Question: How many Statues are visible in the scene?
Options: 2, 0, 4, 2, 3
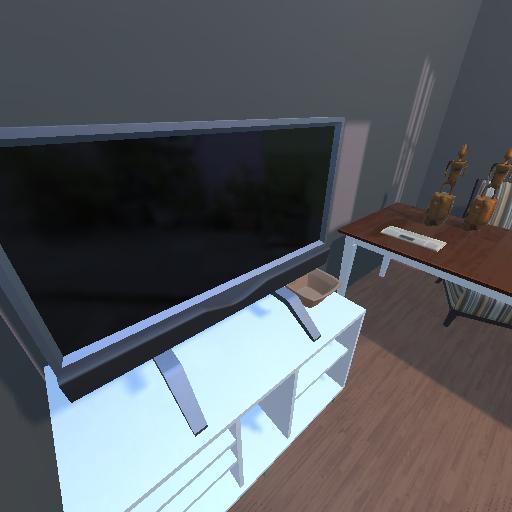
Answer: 2